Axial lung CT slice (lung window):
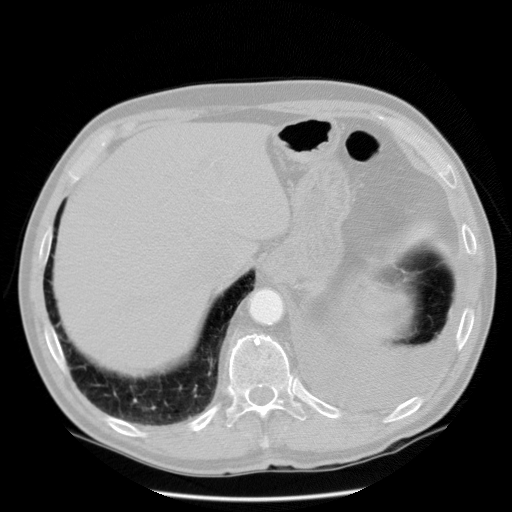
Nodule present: no